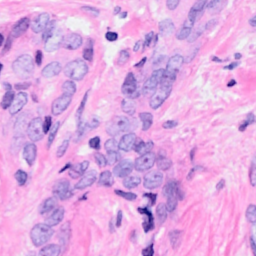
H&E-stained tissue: Breast